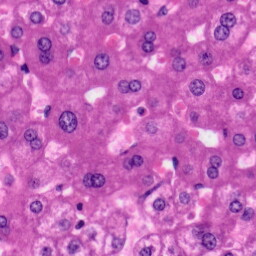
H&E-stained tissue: Liver